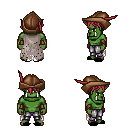
a pixel art fantasy rpg character, male body template, orc, green skin, gray tattered cape, metal pants, ruby red short bangs hairstyle, leather cap, cloth bracers, black slippers, four views (front, back, left, right), 2x2 character sprite sheet, small pixel art, hard edges, no anti-aliasing